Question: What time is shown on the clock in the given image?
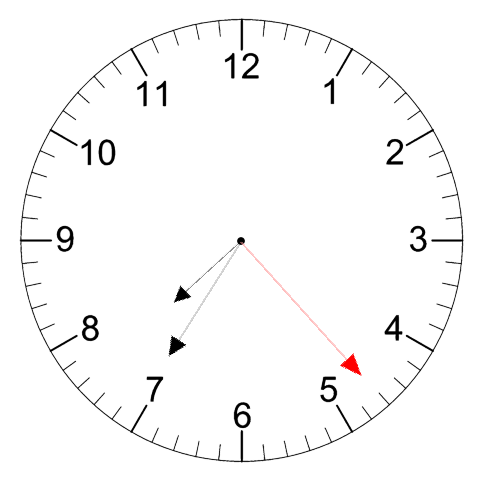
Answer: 07:35:23